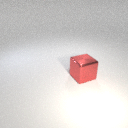
large red metal cube